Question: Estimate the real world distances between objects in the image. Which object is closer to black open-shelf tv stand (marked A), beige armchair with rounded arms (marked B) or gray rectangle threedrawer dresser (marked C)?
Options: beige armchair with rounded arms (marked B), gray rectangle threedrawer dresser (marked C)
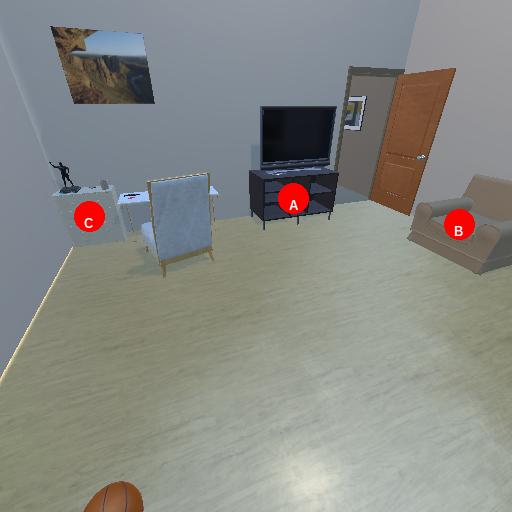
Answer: beige armchair with rounded arms (marked B)